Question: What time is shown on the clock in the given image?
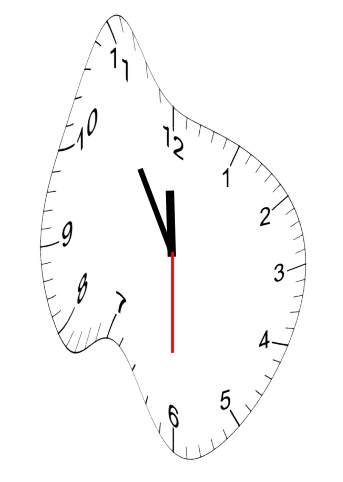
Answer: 11:54:30